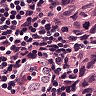
Metastatic tissue present: yes